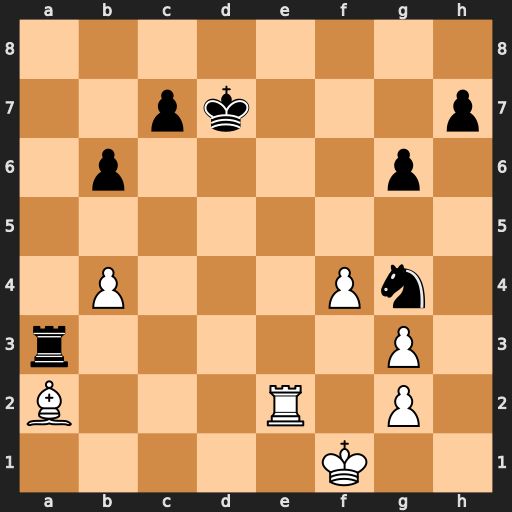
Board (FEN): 8/2pk3p/1p4p1/8/1P3Pn1/r5P1/B3R1P1/5K2
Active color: w
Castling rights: -
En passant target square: -
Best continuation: Be6+ Kd6 Bxg4